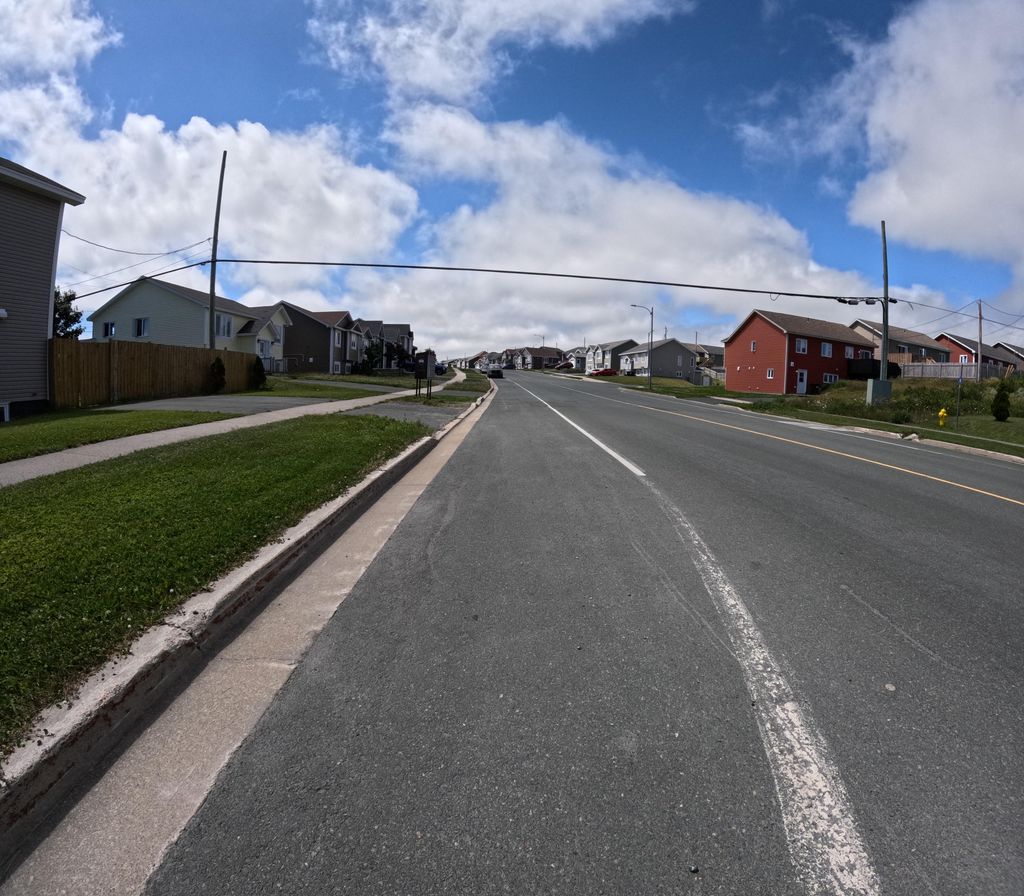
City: st_johns